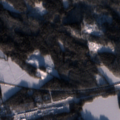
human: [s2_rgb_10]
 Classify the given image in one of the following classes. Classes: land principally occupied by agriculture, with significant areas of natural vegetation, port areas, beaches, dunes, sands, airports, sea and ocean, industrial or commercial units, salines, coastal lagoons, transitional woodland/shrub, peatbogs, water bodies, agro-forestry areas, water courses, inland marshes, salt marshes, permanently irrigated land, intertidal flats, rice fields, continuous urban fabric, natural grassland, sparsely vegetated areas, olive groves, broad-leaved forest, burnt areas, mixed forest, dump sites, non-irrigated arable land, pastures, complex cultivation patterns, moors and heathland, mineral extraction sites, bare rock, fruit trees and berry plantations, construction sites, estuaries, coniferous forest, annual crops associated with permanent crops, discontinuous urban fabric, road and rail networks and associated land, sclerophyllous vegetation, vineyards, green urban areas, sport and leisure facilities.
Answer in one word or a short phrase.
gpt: discontinuous urban fabric, land principally occupied by agriculture, with significant areas of natural vegetation, broad-leaved forest, coniferous forest, mixed forest, water bodies